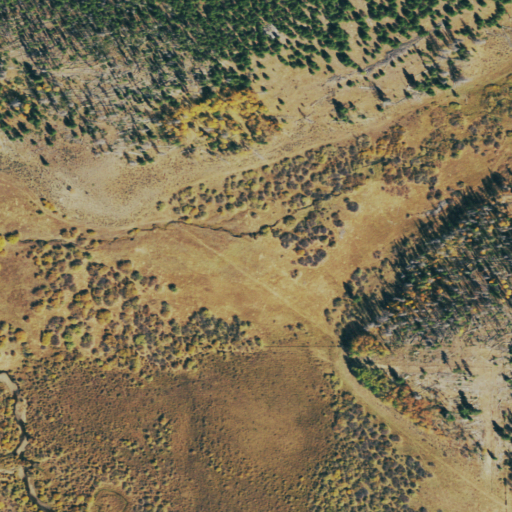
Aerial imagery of valley in Colorado named Taylor Draw containing woody wetlands, evergreen forest, herbaceous wetlands, shrub, and deciduous forest